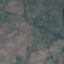
Label: HerbaceousVegetation